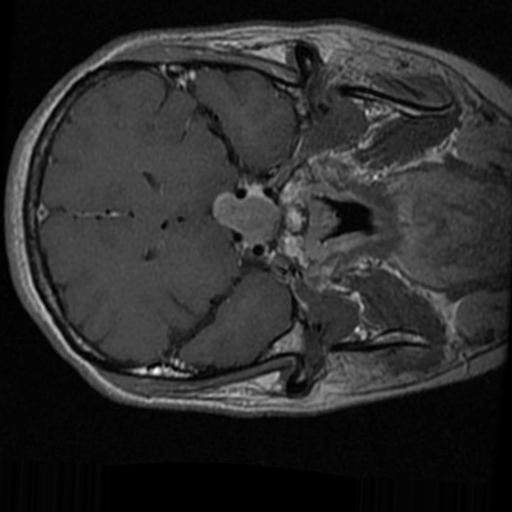
Label: brain_tumor